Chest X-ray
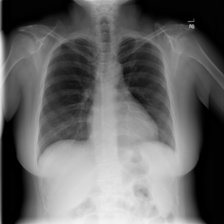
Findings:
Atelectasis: negative
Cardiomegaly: negative
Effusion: negative
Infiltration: negative
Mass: negative
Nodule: negative
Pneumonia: negative
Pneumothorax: negative
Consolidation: negative
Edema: negative
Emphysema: negative
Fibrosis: negative
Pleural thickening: negative
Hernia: negative